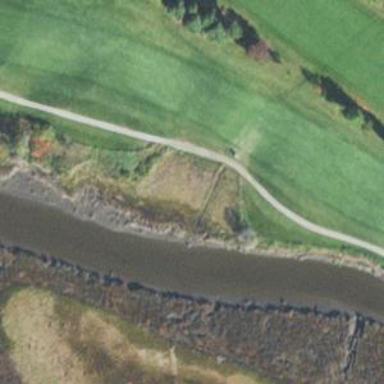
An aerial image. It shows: Golf fairway surrounded by grass.